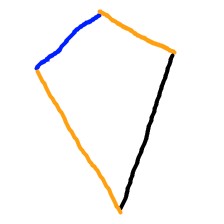
Shape: kite